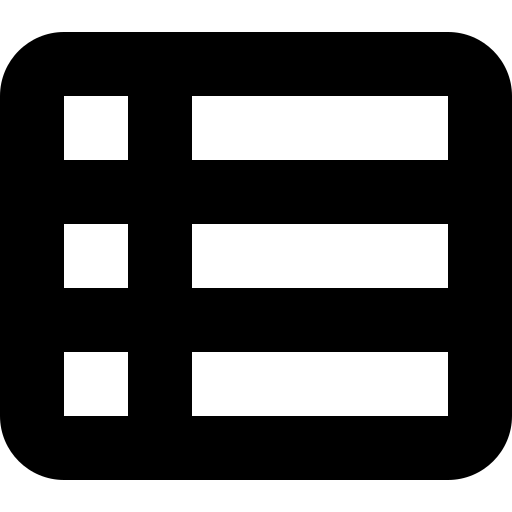
Tags: icon, FontAwesome, fa-icon, solid, table, list